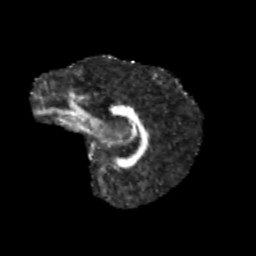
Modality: FA
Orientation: sagittal
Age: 11
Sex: female
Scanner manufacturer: siemens
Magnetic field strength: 3 T
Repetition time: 3.8 s
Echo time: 0.07 s